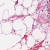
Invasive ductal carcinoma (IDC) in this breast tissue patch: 1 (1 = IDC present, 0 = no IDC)